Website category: game
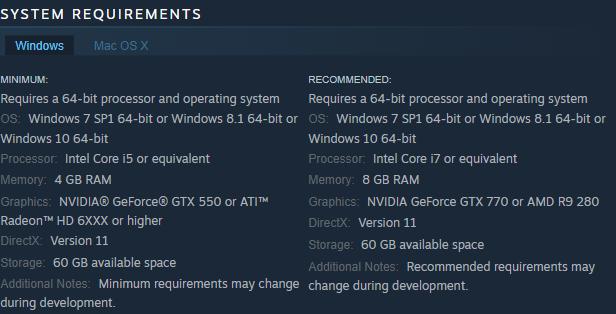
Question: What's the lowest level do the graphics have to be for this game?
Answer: NVIDIA GeForce GTX 550 or ATI Radeon HD 6XXX or higher

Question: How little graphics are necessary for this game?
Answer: NVIDIA GeForce GTX 550 or ATI Radeon HD 6XXX or higher

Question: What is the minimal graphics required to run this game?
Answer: NVIDIA GeForce GTX 550 or ATI Radeon HD 6XXX or higher

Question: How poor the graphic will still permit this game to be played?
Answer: NVIDIA GeForce GTX 550 or ATI Radeon HD 6XXX or higher

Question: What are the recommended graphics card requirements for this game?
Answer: NVIDIA GeForce GTX 770 or AMD R9 280

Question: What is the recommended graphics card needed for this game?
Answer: NVIDIA GeForce GTX 770 or AMD R9 280

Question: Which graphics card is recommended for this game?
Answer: NVIDIA GeForce GTX 770 or AMD R9 280

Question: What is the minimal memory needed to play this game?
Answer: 4 GB RAM

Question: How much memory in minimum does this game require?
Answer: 4 GB RAM

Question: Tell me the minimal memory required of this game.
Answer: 4 GB RAM

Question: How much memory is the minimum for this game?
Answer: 4 GB RAM

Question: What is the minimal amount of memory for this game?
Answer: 4 GB RAM

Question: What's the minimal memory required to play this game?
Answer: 4 GB RAM

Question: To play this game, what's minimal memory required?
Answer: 4 GB RAM

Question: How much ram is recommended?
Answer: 8 GB RAM

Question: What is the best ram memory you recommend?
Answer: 8 GB RAM

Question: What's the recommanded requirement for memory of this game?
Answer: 8 GB RAM

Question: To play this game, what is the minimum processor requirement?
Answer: Intel Core i5 or equivalent

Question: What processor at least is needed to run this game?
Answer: Intel Core i5 or equivalent

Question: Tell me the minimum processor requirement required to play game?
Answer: Intel Core i5 or equivalent

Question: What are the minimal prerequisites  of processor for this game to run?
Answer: Intel Core i5 or equivalent

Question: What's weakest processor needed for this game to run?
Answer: Intel Core i5 or equivalent

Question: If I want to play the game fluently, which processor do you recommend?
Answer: Intel Core i7 or equivalent

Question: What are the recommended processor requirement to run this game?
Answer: Intel Core i7 or equivalent

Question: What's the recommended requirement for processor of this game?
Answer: Intel Core i7 or equivalent

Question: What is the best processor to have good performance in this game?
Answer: Intel Core i7 or equivalent

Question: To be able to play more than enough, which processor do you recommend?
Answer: Intel Core i7 or equivalent